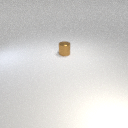
small brown metal cylinder